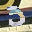
Label: 3